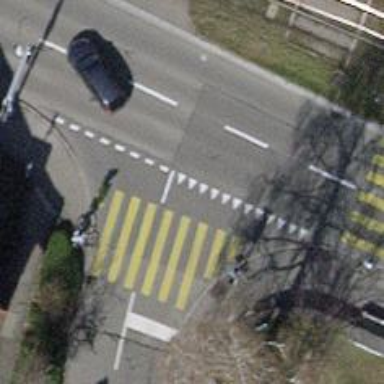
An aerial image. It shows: Zebra crossing with traffic signals.